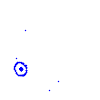
Particle: pion